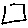
Label: square